Question: I want to get the link in this pic using java, image is below. There are few more links in that webpage. I found this code on stackoverflow, I don't understand how to use it though.
'''
import org.jsoup.Jsoup;
import org.jsoup.nodes.Document;
import org.jsoup.nodes.Element;
import org.jsoup.select.Elements;
public class weber{
public static void main(String[] args)throws Exception{
String url = "http://www.skyovnis.com/category/ufology/";
Document doc = Jsoup.connect(url).get();
/*String question = doc.select("#site-inner").text();
System.out.println("Question: " + question);*/
Elements anser = doc.select("#container .entry-title a");
for (Element anse : anser){
System.out.println("Answer: " + anse.text());
}
}
}
'''
code is edited from the original I found tho. please help.

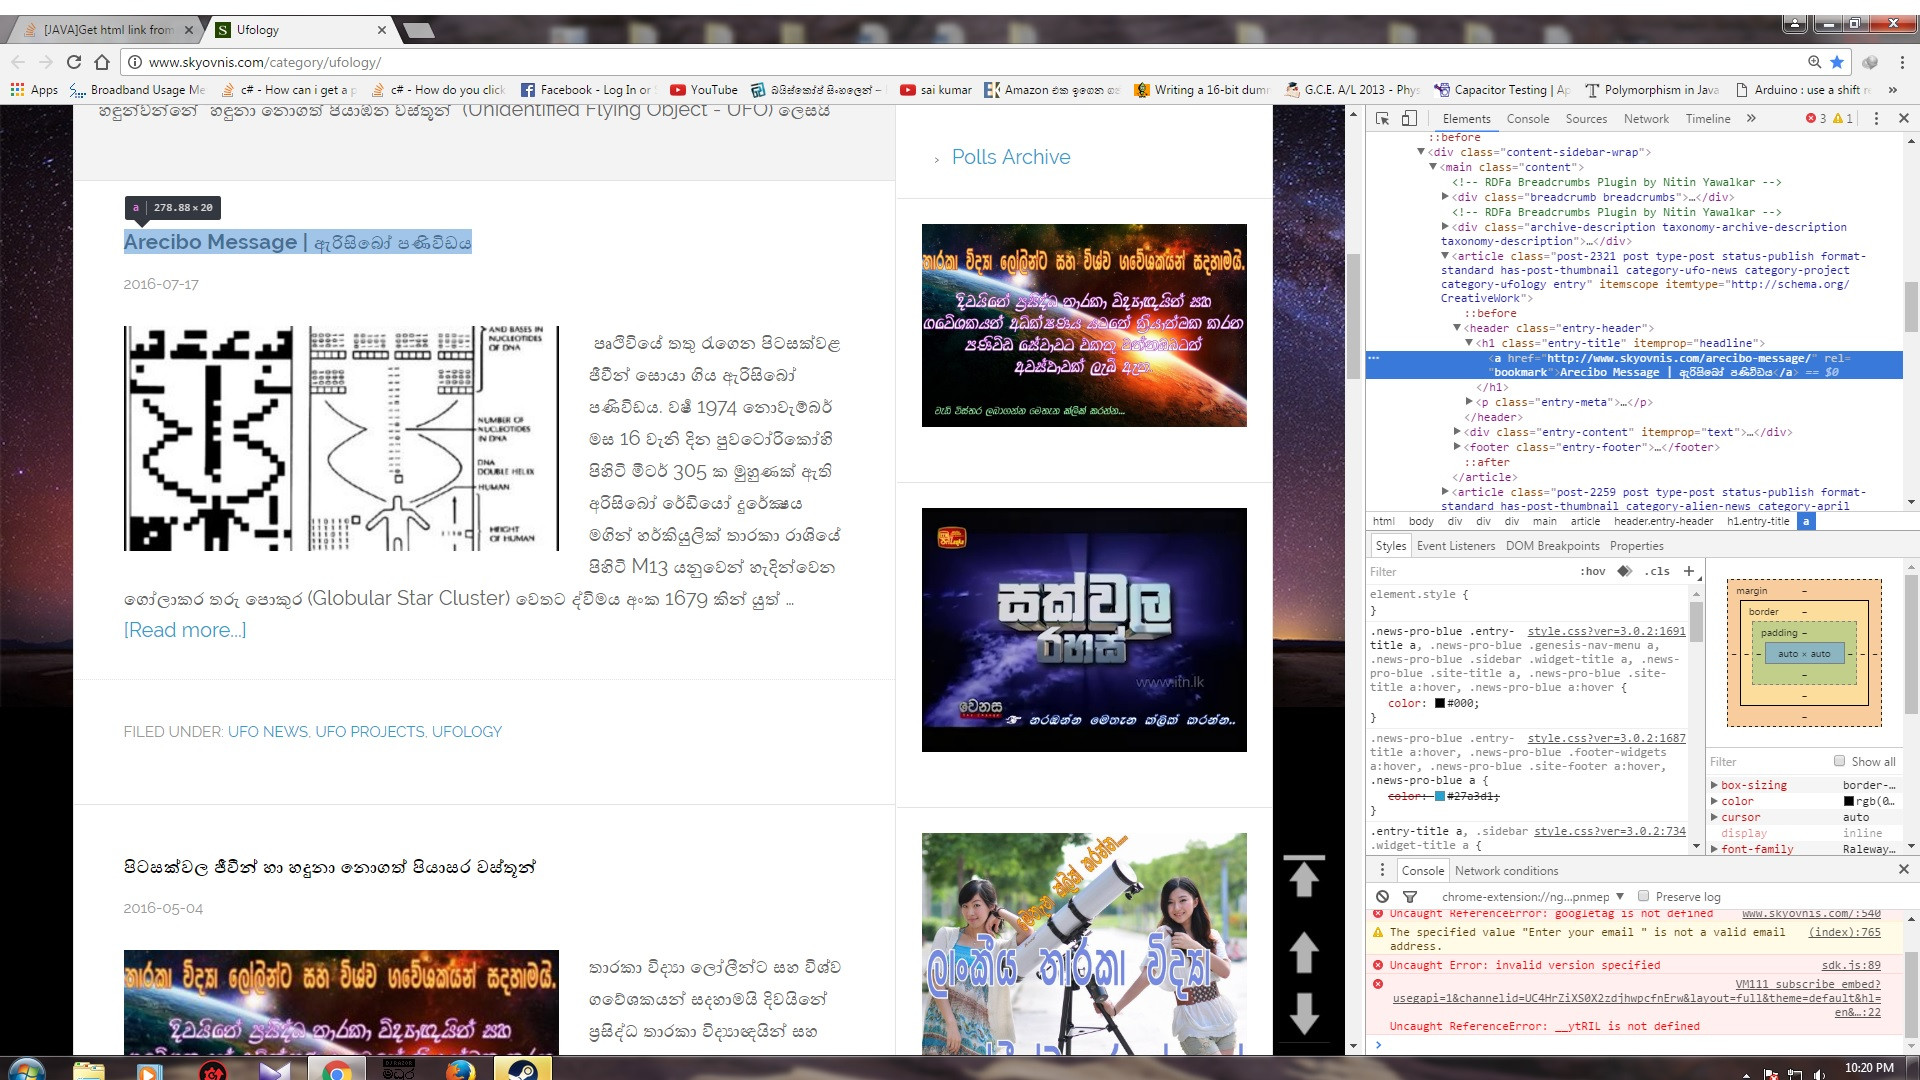
Answer: For your URL following code works fine.
'''
public static void main(String[] args) {
Document doc;
try {
// need http protocol
doc = Jsoup.connect("http://www.skyovnis.com/category/ufology/").userAgent("Mozilla").get();
// get page title
String title = doc.title();
System.out.println("title : " + title);
// get all links (this is what you want)
Elements links = doc.select("a[href]");
for (Element link : links) {
// get the value from href attribute
System.out.println("
link : " + link.attr("href"));
System.out.println("text : " + link.text());
}
} catch (IOException e) {
e.printStackTrace();
}
}
'''
output was
'''
title : Ufology
link : http://www.shop.skyovnis.com/
text : Shop
link : http://www.shop.skyovnis.com/product-category/books/
text : Books
'''
Following code filter the links by text of it.
'''
for (Element link : links) {
if(link.text().contains("Arecibo Message"))//find the link with some texts
{
System.out.println("here is the element you need");
System.out.println("
link : " + link.attr("href"));
System.out.println("text : " + link.text());
}
}
'''
It's recommended to specify a "userAgent" in Jsoup, to avoid HTTP 403 error messages.
Document doc = Jsoup.connect("<URL>;
"Onna malli mage yuthukama kala."
refernce :
<URL>